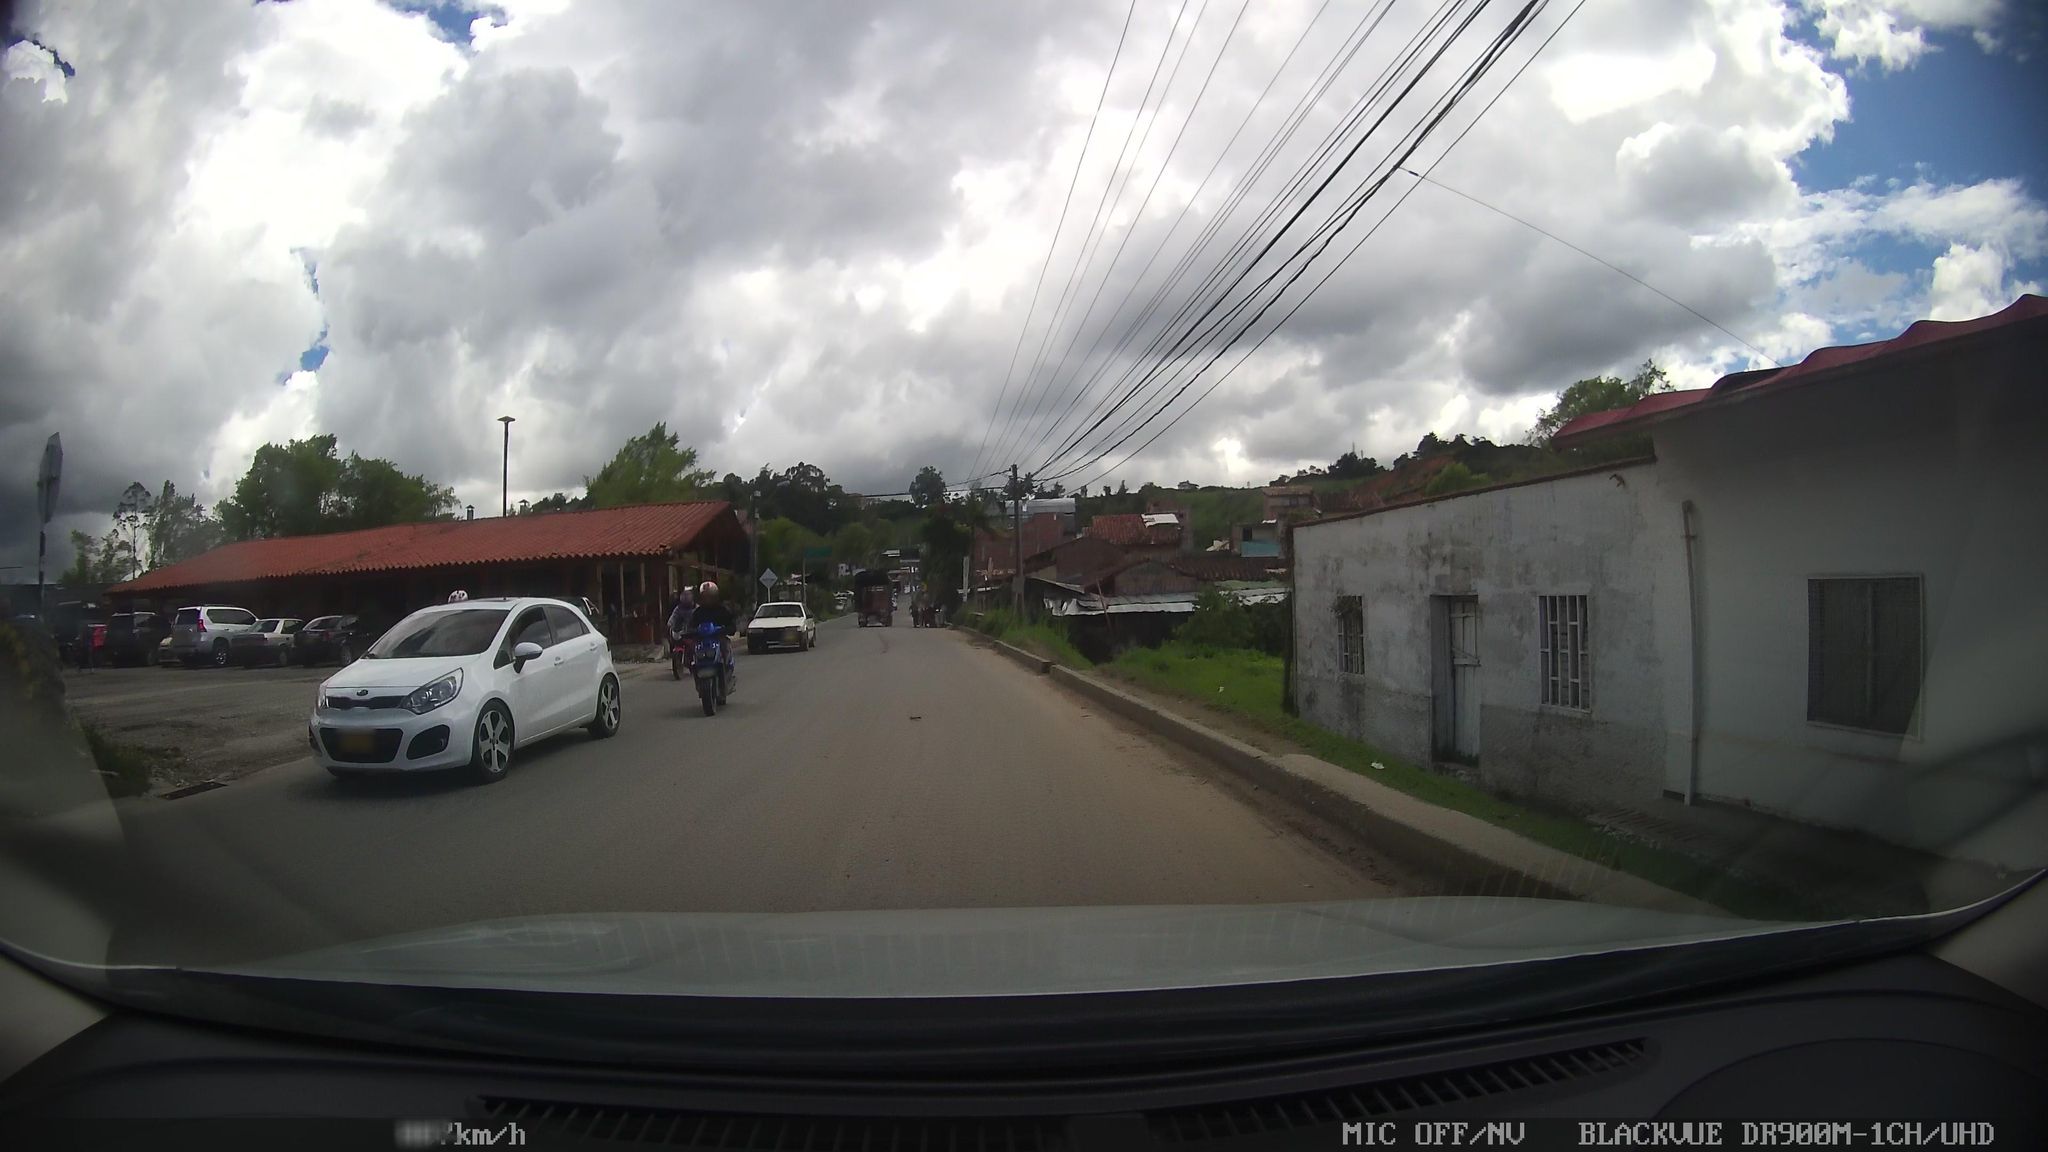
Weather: cloudy
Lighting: day
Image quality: good
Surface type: driving surface
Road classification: secondary
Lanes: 2
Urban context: dense urban cluster
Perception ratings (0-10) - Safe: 2.09, Lively: 5.14, Beautiful: 3.37, Boring: 7.69, Depressing: 3.66, Wealthy: 0.57